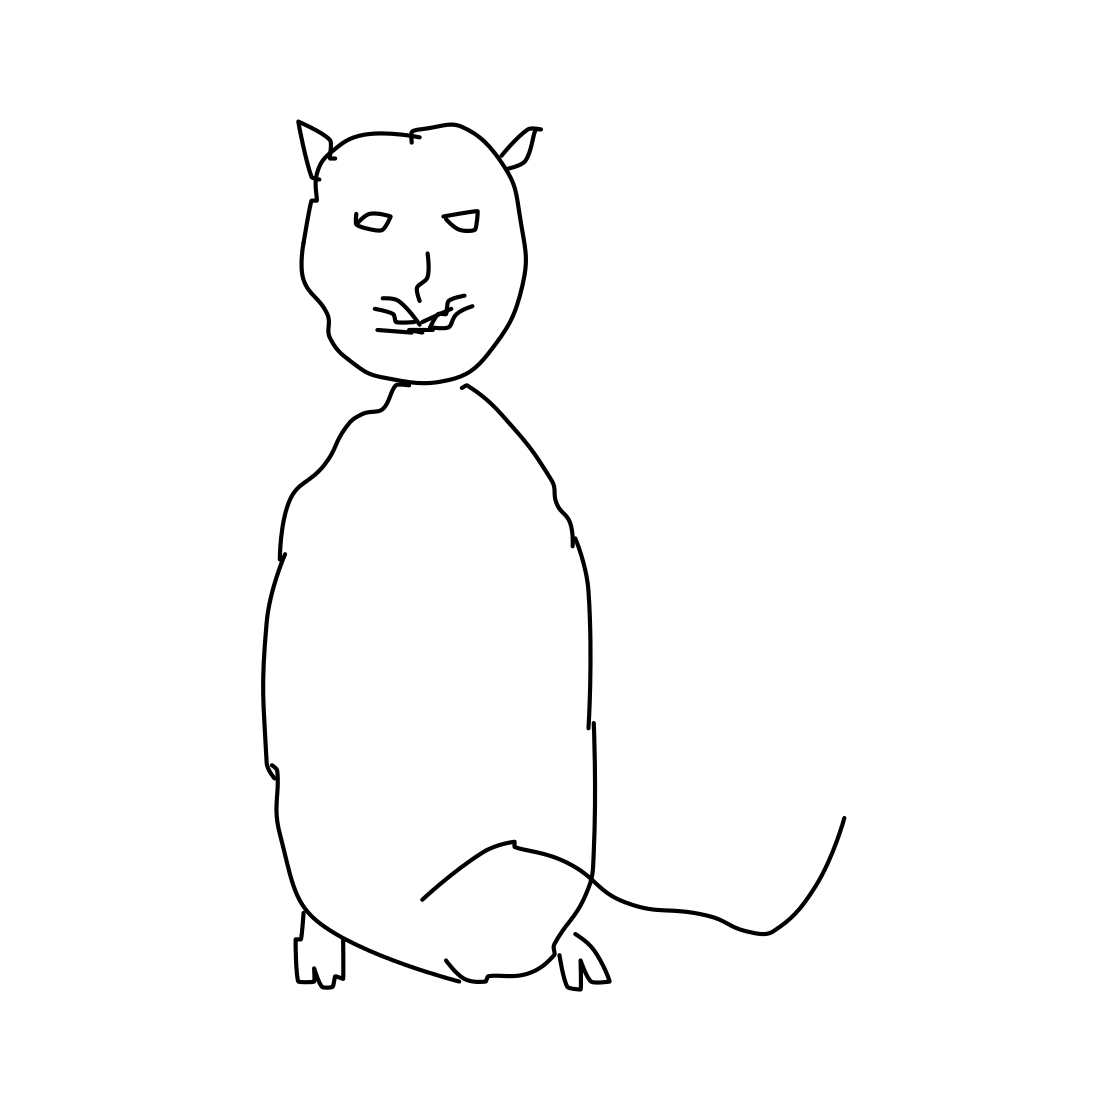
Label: cat